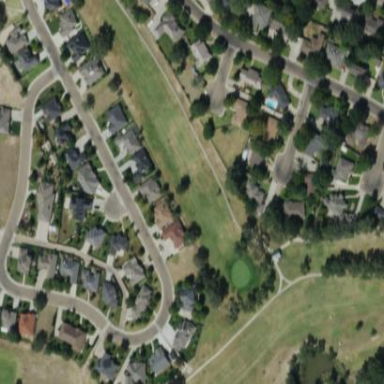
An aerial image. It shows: Golf course surrounded by greenery.